Field crop: maize
Growth stage: 2
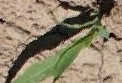
Species: maize